Interaction volume radius: 10 \u00c5
Interaction volume height: 30 \u00c5
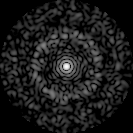
Disorder parameter: 0.84